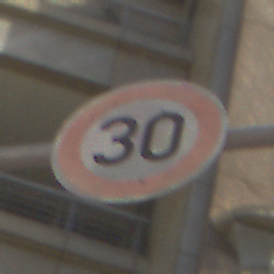
Verkehrszeichen: Geschwindigkeit30
Umgebung: Outdoor, Urban
Tageszeit: MorningAfternoon
Wetter: PartlyCloudy
Licht: Natural
Jahreszeit: NotSpecified
Kontrast: HighContrast